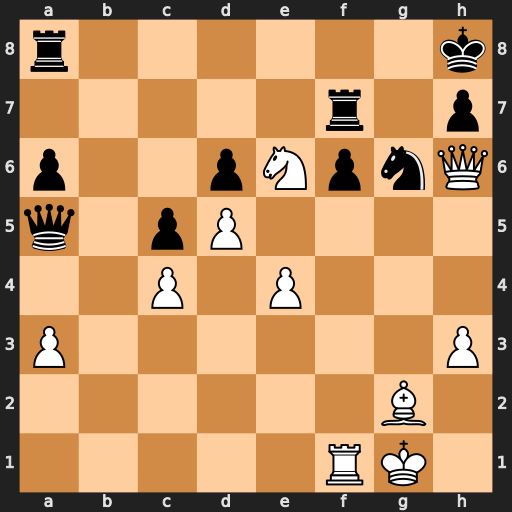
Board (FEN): r6k/5r1p/p2pNpnQ/q1pP4/2P1P3/P6P/6B1/5RK1
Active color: w
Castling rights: -
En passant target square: -
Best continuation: Rxf6 Qe1+ Kh2